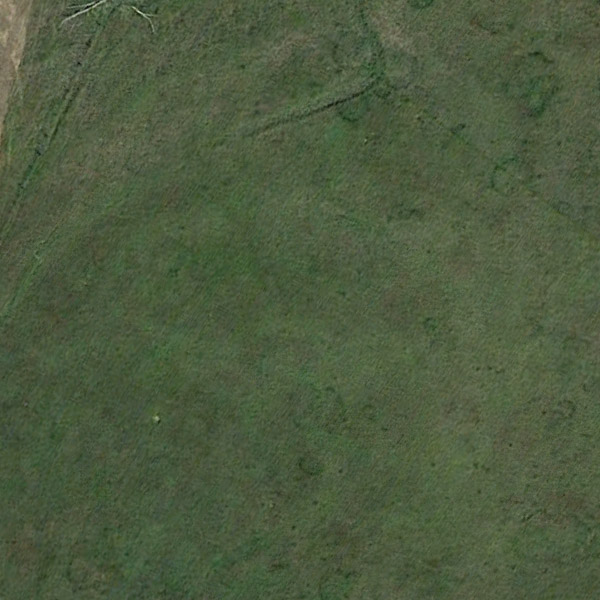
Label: Meadow